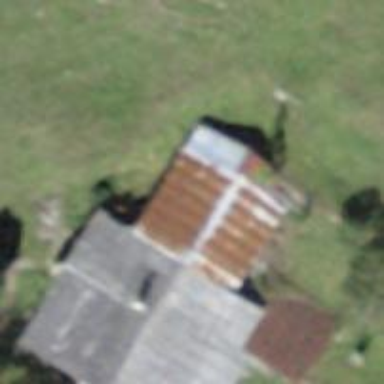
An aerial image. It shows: View of roof of building.